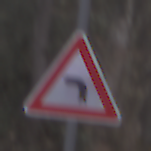
Verkehrszeichen: KurveLinks
Umgebung: Outdoor, Nature
Tageszeit: Midday
Wetter: Overcast
Licht: Natural
Jahreszeit: Autumn
Kontrast: LowContrast